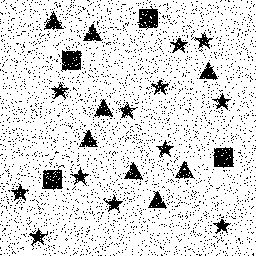
Squares: 4
Triangles: 8
Stars: 12
Total shapes: 24